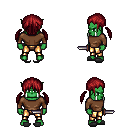
a pixel art fantasy rpg character, male body template, orc, green skin, brown long-sleeve shirt, gold greaves, brunette twin-tailed hairstyle, gray slippers, dagger, four views (front, back, left, right), 2x2 character sprite sheet, small pixel art, hard edges, no anti-aliasing